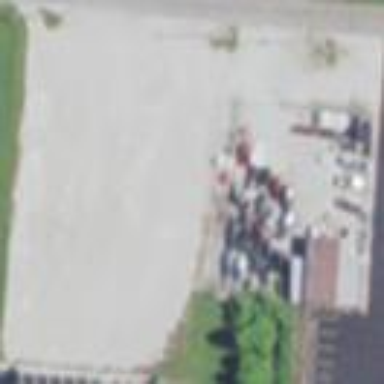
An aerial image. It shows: Gravel lot.